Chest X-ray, PA view. Patient: 57 years old, sex M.
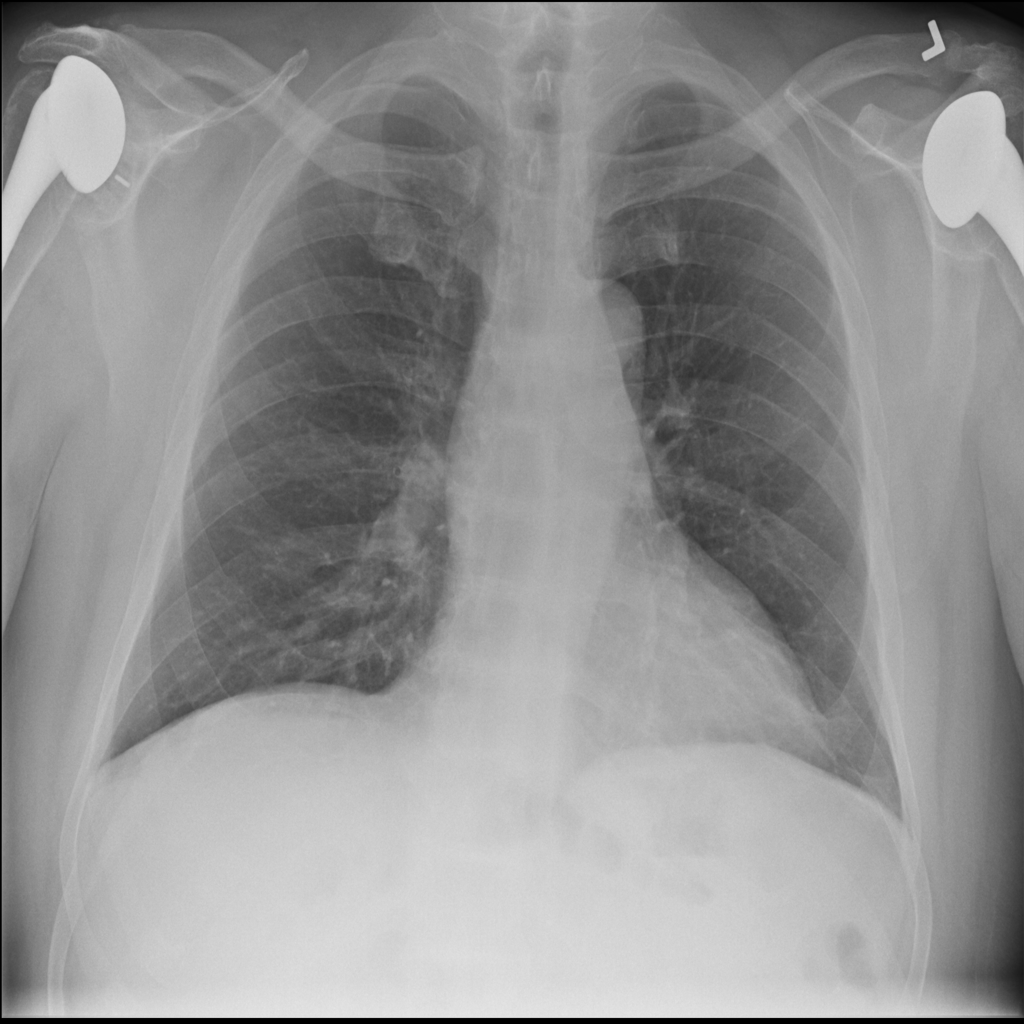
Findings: No Finding